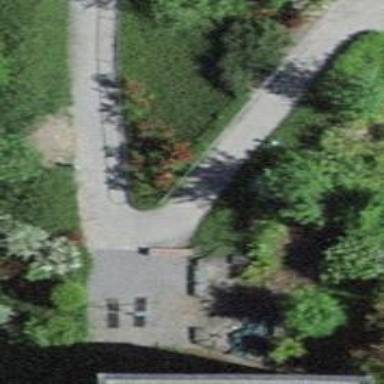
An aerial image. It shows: Footway surfaced with paving stones.